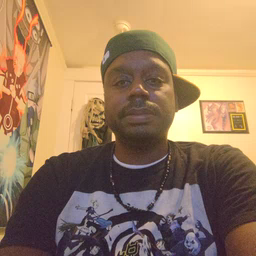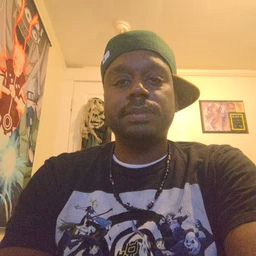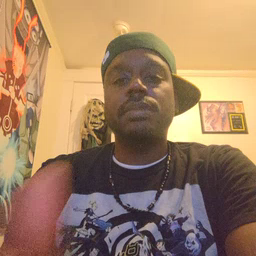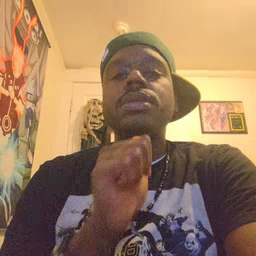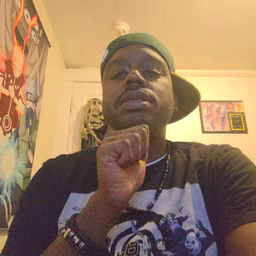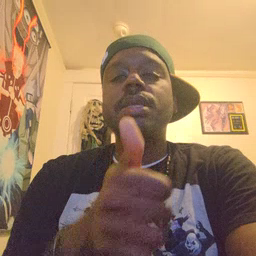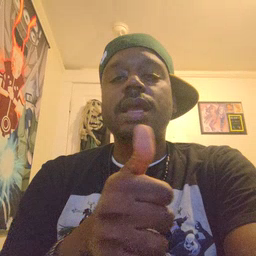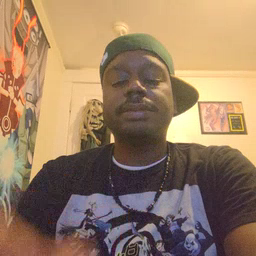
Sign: not